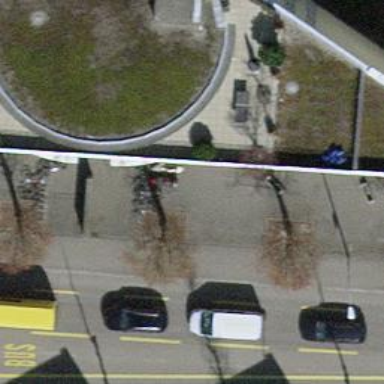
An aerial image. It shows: Bicycle parking area with stands.